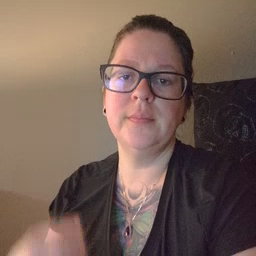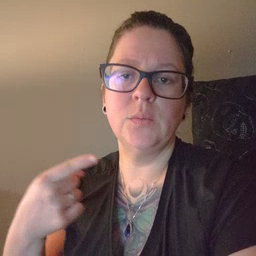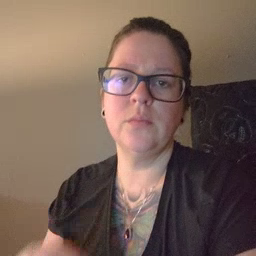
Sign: owie